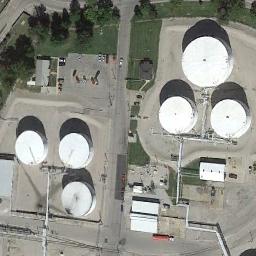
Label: storage_tank